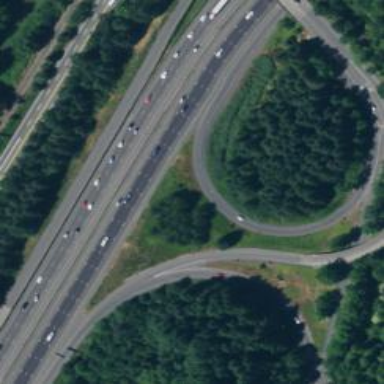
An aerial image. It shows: Motorway link.